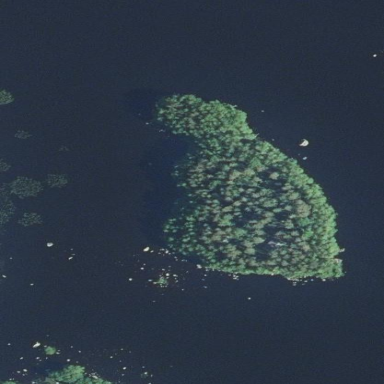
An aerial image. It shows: Islet.